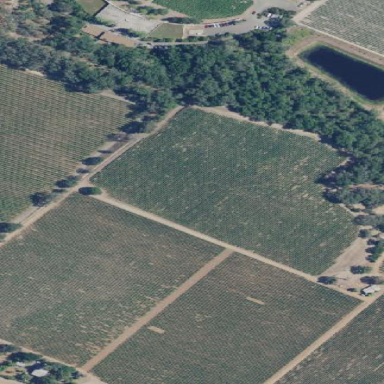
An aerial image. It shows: Vineyard growing grapes.